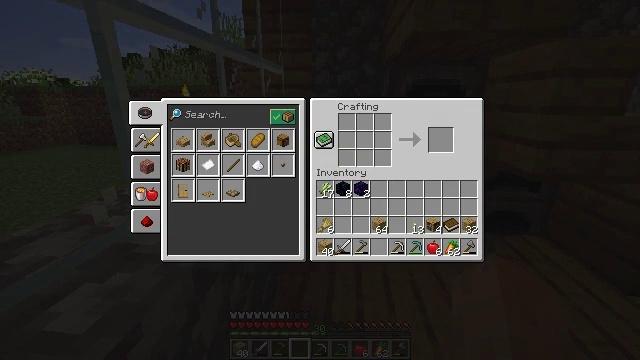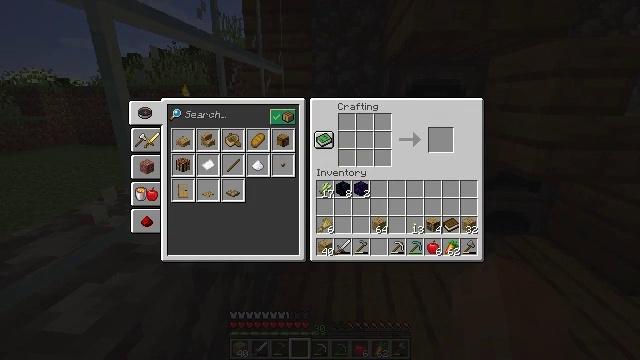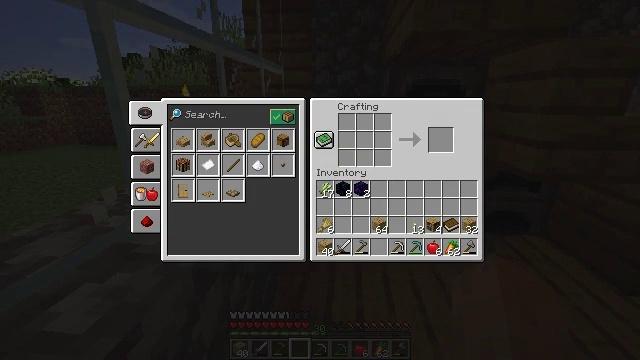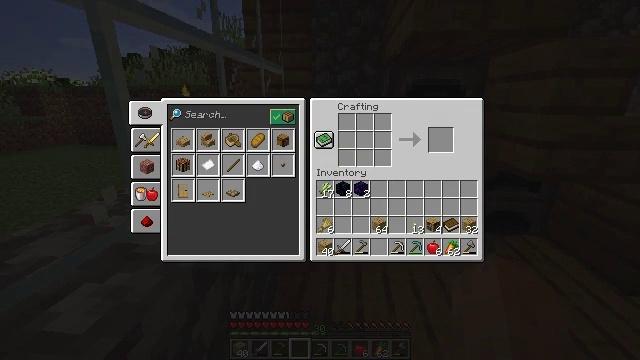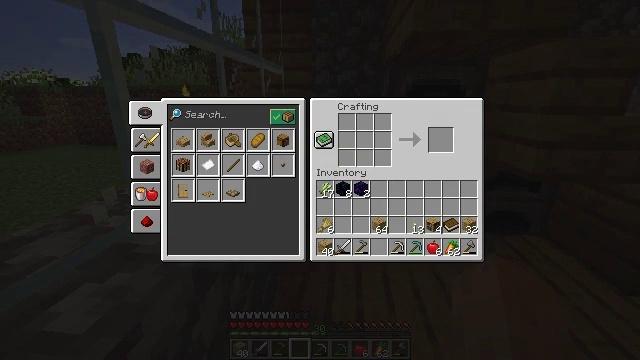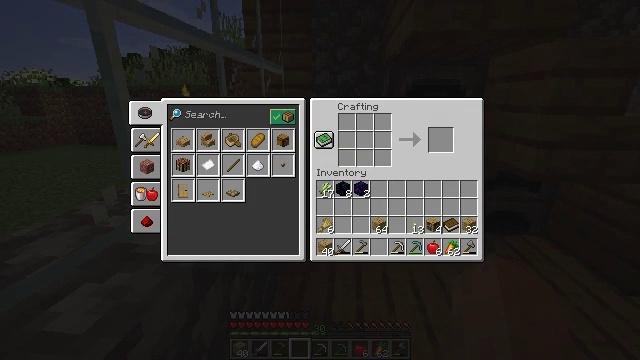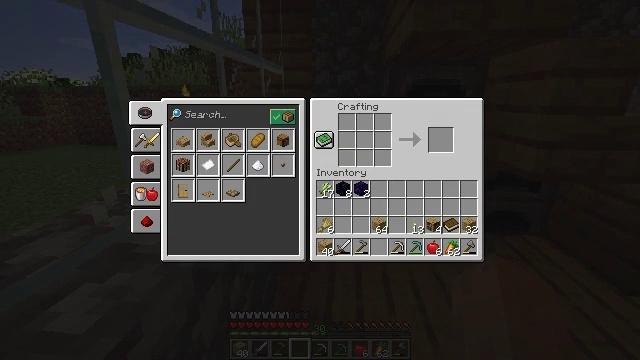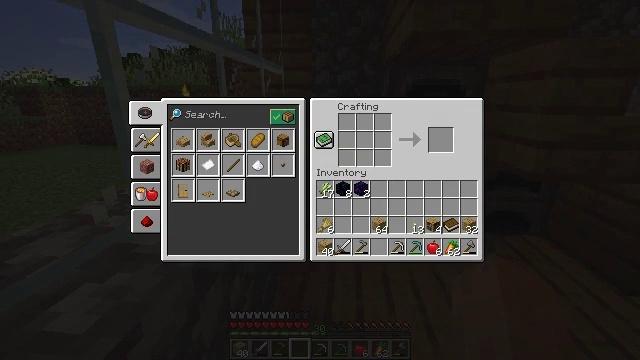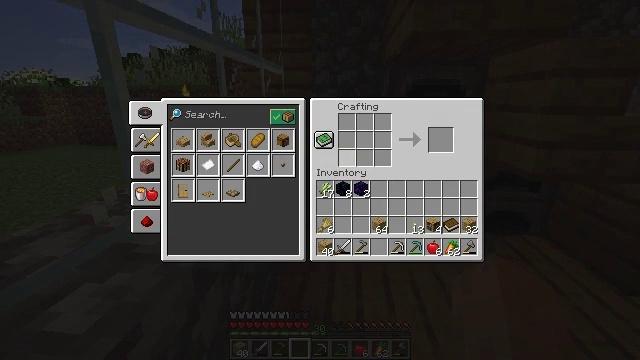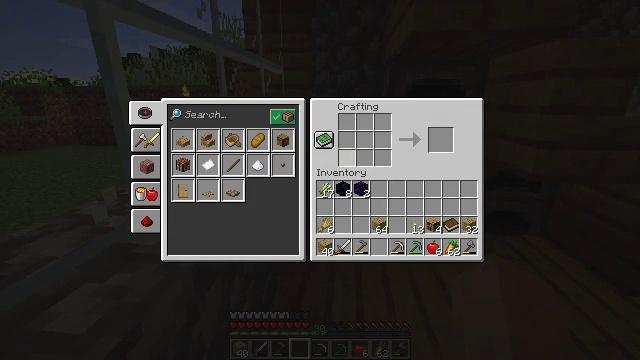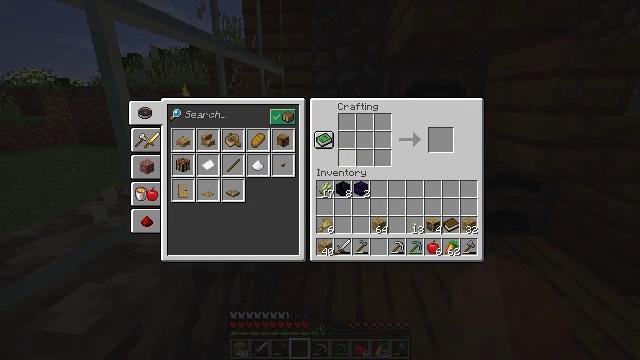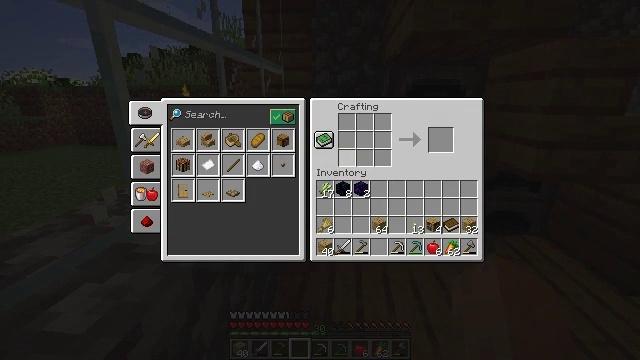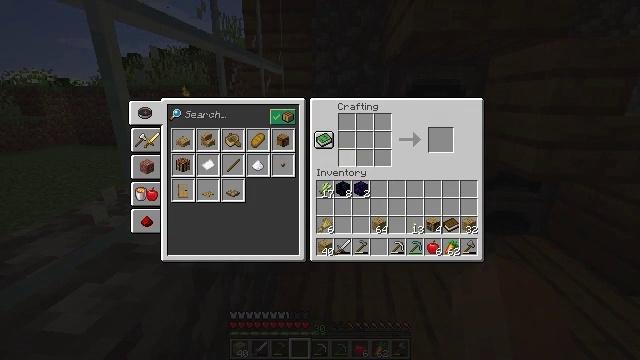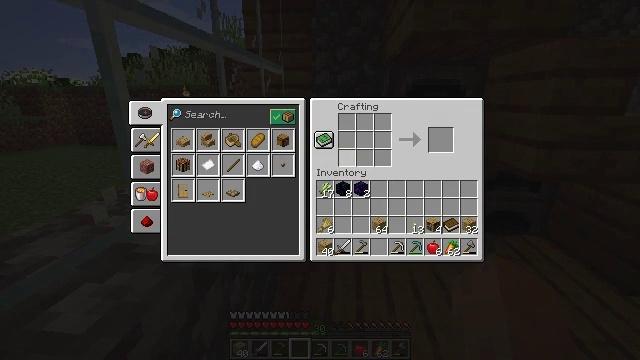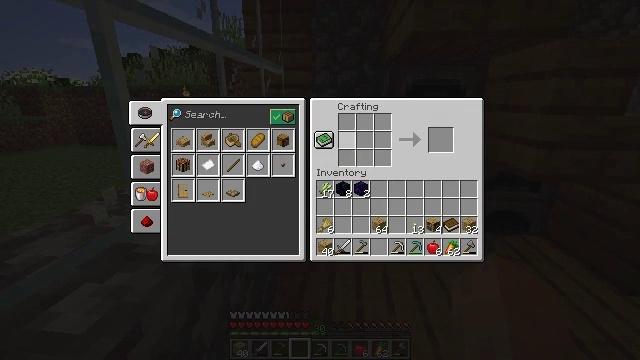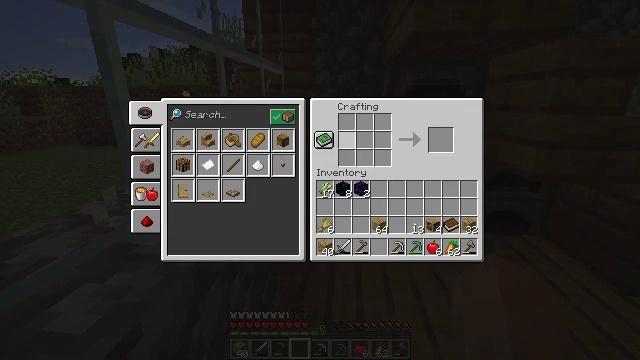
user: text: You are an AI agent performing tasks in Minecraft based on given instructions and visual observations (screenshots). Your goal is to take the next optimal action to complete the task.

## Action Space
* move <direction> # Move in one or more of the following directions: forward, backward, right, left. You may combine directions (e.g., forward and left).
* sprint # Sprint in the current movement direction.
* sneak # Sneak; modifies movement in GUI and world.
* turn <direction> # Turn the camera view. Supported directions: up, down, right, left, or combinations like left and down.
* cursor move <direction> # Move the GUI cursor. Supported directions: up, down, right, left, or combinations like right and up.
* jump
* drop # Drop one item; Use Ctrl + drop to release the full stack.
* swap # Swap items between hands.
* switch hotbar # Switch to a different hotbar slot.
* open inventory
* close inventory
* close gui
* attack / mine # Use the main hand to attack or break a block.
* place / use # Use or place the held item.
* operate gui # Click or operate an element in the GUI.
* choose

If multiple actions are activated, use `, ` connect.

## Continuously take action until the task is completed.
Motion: motion action
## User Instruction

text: Open a crafting table to create the enchanting table.
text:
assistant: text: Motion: no_op
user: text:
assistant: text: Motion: no_op
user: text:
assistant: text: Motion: no_op
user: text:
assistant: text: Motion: no_op
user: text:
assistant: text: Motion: no_op
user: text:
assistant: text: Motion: no_op
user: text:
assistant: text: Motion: no_op
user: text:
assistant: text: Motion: no_op
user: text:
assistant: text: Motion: no_op
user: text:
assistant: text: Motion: no_op
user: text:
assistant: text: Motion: no_op
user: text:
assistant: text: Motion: no_op
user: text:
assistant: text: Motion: no_op
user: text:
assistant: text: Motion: no_op
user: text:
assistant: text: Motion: no_op
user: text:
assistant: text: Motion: no_op
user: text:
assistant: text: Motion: no_op
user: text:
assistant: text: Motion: no_op
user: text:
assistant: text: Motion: no_op
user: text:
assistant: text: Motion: no_op
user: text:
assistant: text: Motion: no_op
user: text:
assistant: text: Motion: no_op
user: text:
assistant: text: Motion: no_op
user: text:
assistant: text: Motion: cursor move right
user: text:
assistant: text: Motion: no_op
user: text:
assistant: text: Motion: no_op
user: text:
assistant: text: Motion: no_op
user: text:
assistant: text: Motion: no_op
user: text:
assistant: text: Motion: no_op
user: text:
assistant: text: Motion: no_op